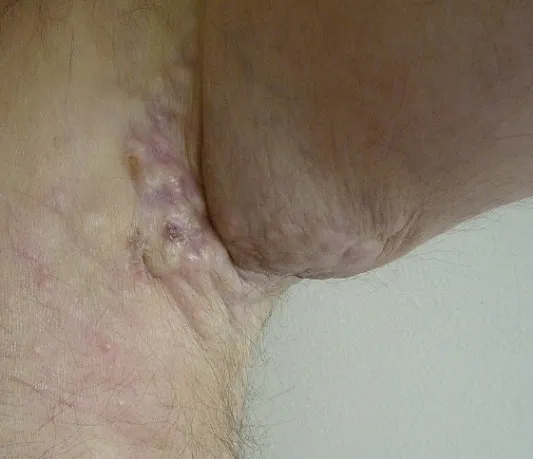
Burgeoning aspect of the tumor.
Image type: medical_photograph (skin_photograph)